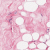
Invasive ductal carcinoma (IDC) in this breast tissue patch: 0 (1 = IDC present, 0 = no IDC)